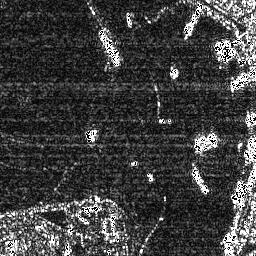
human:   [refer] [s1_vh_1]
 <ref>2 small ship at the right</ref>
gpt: <box>[[75, 51, 83, 59, 0]], [[89, 27, 96, 35, 0]]</box>